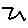
Label: zigzag